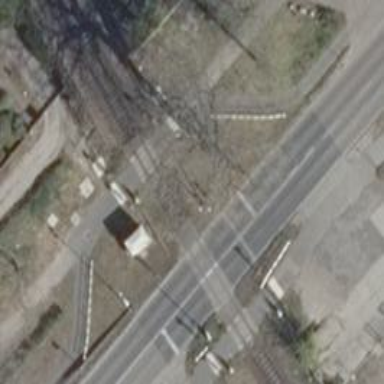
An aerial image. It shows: Railway crossing equipped with lights and saltire signs. The crossing has full barrier.